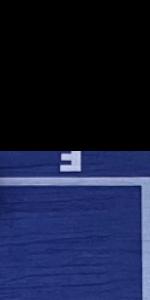
Label: Empty